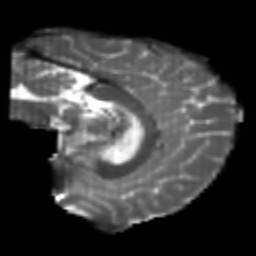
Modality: T2w
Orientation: sagittal
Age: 21
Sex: male
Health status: healthy
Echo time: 0.074 s